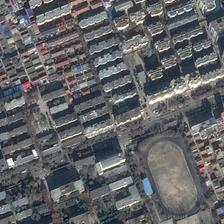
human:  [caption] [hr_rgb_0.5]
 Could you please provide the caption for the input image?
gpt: many orderly buildings are around a playground near to a road .

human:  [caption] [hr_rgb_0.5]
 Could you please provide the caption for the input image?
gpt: an unfinished playground and residential area are divided by a road .

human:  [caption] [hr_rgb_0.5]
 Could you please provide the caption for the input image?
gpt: an old court and many tall buildings nearby .

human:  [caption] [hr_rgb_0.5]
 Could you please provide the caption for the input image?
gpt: a bare ground playground is surroundeded by many buildings .

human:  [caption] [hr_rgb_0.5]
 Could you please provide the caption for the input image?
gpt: a unrepaired playground next to a street is surrounded by many houses .